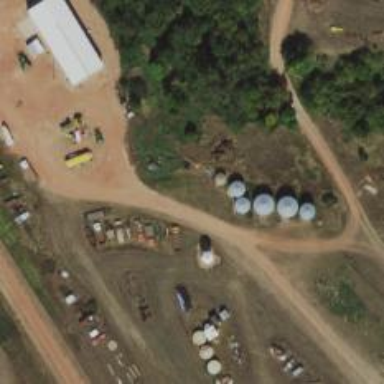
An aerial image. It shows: Silo.